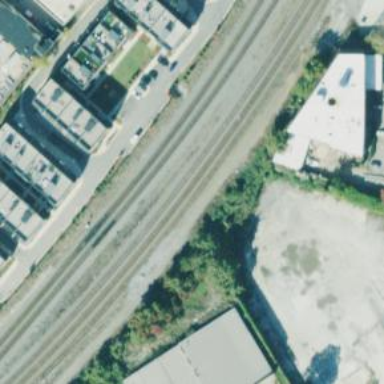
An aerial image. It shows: Abandoned spur railway.